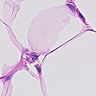
Metastatic tissue present: no